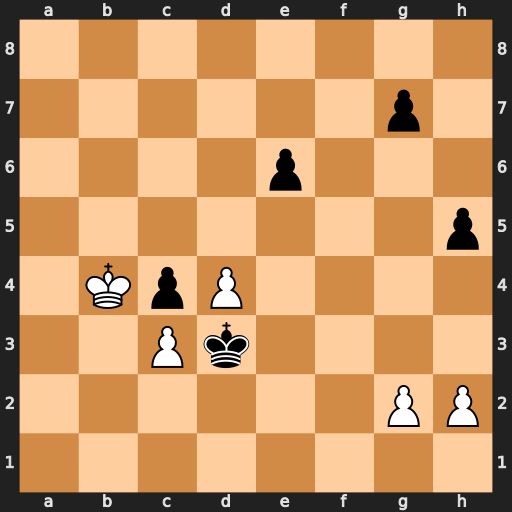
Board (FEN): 8/6p1/4p3/7p/1KpP4/2Pk4/6PP/8
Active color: w
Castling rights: -
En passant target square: -
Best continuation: h4 g6 g3